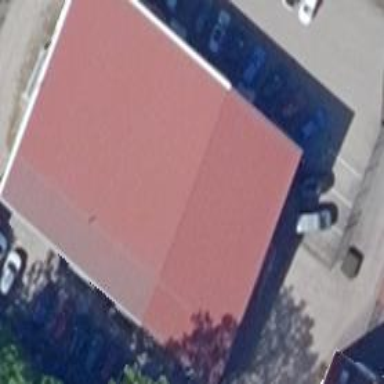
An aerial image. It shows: Retail building that houses car shop.